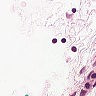
Metastatic tissue present: no